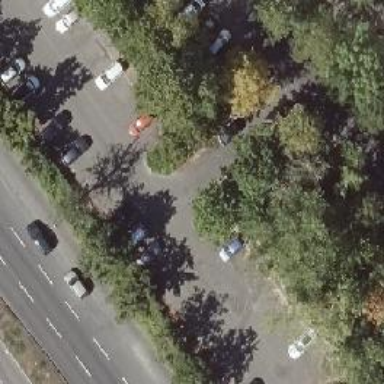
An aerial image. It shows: Asphalt parking aisle road.